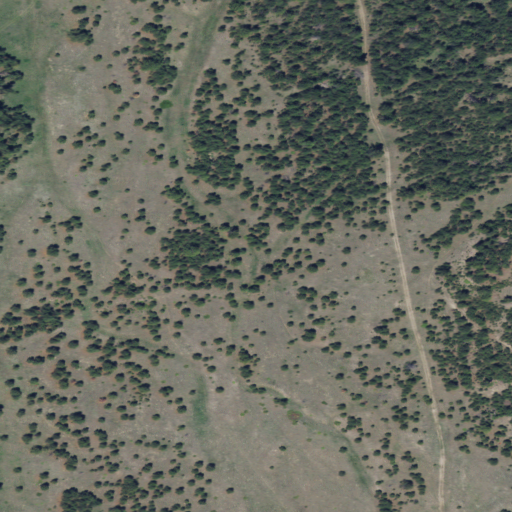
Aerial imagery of valley in Montana named Green Ashley Gulch containing shrub, evergreen forest, and woody wetlands